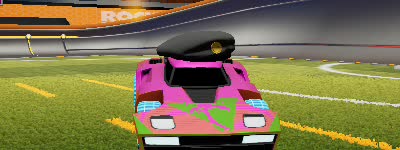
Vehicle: breakout